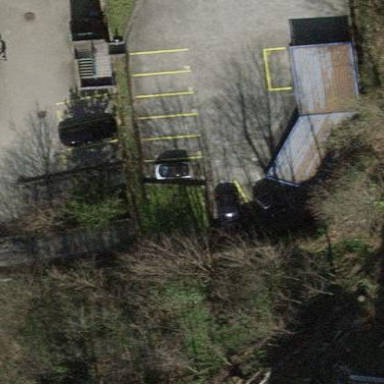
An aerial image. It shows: Multi-storey parking building with flat roof. The parking area has asphalt surface.